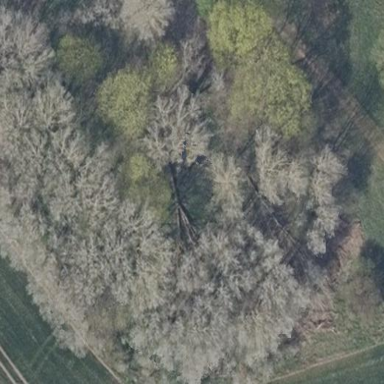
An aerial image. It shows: Deciduous forest dominated by broadleaved trees.